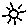
Label: sun